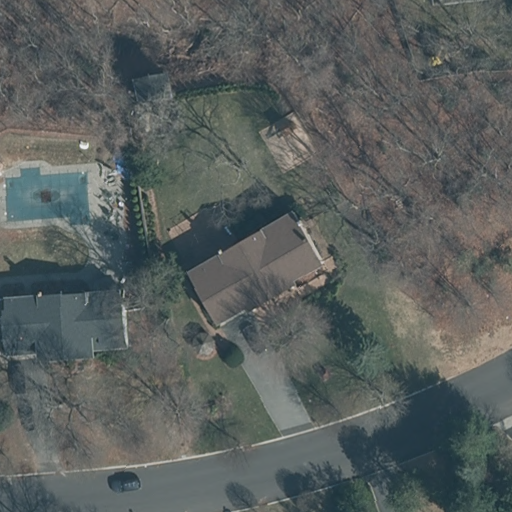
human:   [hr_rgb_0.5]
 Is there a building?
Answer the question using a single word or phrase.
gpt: yes

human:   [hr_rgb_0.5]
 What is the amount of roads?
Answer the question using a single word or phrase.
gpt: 1

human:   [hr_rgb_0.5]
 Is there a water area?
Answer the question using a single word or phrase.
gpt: no

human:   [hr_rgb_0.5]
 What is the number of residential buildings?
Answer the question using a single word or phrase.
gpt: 2

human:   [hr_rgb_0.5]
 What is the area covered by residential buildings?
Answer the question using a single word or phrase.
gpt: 323m2

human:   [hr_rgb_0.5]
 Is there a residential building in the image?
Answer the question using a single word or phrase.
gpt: yes

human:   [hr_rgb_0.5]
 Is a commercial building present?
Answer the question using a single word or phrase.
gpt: no

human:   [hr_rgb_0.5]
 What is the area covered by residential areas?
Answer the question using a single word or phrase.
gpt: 10639m2

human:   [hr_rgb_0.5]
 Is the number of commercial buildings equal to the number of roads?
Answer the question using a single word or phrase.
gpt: no

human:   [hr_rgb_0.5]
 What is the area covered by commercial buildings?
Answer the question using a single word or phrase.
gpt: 0m2

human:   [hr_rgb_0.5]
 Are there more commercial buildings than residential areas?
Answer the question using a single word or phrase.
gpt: no

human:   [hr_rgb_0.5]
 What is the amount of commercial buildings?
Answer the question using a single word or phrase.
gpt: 0

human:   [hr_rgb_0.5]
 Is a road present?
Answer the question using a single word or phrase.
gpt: yes

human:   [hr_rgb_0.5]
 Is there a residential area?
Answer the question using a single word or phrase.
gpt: yes

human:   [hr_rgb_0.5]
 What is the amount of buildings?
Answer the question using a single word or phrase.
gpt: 2

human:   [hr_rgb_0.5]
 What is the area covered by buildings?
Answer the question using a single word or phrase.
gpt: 323m2

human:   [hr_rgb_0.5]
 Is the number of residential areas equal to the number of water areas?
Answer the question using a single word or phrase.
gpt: no

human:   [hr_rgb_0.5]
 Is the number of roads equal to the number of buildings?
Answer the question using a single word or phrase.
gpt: no

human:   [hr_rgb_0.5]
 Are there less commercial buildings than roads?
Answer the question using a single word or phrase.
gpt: yes

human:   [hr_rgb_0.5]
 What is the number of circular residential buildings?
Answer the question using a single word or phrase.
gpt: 0

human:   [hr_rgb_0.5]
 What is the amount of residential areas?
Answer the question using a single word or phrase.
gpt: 1

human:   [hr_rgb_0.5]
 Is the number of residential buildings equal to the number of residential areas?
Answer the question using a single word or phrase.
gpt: no

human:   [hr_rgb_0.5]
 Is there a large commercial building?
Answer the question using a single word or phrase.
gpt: no

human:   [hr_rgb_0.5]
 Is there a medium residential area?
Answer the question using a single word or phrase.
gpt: no

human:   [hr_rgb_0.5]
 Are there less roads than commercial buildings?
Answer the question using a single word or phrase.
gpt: no

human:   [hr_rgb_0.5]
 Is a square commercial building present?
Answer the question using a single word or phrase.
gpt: no

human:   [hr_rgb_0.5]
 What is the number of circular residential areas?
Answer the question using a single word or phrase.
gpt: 0

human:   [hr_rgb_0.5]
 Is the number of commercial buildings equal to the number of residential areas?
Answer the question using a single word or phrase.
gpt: no

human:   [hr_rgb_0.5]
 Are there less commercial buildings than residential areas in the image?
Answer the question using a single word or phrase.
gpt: yes

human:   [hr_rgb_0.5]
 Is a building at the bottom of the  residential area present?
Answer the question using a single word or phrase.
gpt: yes

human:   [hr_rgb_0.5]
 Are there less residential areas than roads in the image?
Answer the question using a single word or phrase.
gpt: no

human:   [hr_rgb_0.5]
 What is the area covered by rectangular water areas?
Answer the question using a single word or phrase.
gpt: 0m2

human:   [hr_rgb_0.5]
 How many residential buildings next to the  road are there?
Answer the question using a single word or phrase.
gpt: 2

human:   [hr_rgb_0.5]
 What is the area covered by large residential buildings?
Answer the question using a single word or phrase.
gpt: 0m2

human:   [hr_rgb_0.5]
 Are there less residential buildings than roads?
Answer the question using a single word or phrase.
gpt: no

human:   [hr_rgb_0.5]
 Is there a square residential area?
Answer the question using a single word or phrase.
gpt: no

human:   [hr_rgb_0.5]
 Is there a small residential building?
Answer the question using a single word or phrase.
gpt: yes

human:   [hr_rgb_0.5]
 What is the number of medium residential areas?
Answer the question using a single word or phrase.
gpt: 0

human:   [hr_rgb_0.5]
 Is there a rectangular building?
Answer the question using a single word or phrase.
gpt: yes

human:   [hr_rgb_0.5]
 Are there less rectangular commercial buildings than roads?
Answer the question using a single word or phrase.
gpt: yes

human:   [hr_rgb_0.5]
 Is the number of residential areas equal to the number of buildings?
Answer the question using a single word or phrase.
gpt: no

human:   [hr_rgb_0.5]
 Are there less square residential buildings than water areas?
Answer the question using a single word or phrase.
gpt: no

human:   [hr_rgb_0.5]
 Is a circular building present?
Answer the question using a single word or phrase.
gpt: no

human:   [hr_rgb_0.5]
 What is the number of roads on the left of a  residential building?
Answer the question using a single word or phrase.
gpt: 0

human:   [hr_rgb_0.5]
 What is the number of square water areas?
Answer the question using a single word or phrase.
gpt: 0

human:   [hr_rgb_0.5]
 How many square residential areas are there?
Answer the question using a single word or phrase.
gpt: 0

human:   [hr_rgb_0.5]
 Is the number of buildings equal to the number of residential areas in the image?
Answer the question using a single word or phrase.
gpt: no

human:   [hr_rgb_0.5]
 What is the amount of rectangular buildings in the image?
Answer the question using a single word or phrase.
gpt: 2

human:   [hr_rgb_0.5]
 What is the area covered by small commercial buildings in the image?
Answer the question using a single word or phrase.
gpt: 0m2

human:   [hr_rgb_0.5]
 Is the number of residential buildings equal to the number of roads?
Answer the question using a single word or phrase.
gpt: no

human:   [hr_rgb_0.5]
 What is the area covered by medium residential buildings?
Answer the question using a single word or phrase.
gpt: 323m2

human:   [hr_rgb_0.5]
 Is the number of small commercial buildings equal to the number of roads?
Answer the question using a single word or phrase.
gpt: no

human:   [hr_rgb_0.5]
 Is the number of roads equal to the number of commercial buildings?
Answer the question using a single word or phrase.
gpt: no

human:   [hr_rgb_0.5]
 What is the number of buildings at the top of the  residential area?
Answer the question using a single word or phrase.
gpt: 0

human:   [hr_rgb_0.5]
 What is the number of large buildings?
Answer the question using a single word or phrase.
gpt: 0

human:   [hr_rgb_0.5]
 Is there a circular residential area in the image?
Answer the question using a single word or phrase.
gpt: no

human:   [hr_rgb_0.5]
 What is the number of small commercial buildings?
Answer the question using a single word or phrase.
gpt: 0

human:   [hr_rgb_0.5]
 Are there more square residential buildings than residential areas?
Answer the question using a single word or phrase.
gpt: no

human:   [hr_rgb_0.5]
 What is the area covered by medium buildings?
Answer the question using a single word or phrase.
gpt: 323m2

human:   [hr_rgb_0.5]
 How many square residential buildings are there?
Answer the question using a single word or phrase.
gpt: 0

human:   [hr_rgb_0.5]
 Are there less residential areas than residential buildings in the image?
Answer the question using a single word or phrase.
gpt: yes

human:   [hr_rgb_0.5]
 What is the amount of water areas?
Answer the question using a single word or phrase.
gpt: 0

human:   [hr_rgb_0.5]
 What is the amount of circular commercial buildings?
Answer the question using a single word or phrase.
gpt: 0

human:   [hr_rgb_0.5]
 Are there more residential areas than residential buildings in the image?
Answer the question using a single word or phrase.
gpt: no